Question: I implemented a C# application that recevies frame RGB at framerate of 30fps.
The event of frame arrive is managed with this code:
'''
void client_ColorFrameReady(object sender, ColorFrameReadyEventArgs e)
{
mycounter++;
Console.WriteLine("new frame received: " + mycounter);
if (writer != null)
{
count++;
if (count % 2== 0)
{
using (var frame = BitmapImage2Bitmap(e.ColorFrame.BitmapImage))
using (var thumb = ResizeBitmap(frame, 320, 240))
{
writer.WriteVideoFrame(thumb);
}
}
}
else
{
writer.Close();
}
}
'''
with the if condition I manage only one of two frames.
When my code call 'BitmapImage2Bitmap' I obtain this exception:

The exception in english should be:
'''
A first chance exception of type 'System.NotSupportedException' occurred in 'PresentationCore.dll'
Additional information: BitmapMetadata is not available on BitmapImage.
'''
The strange thing is that my application works "well" because the frames are correctly inserted in the output file.
I've read <URL>, so the problem seems a bug in WPF framework.
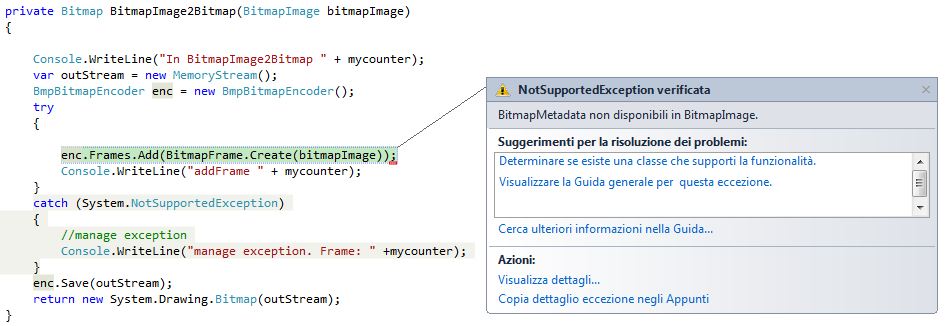
Answer: This is by design. A first-chance exception notification doesn't mean that there's a problem. The relevant code inside the Create() method looks like this:
'''
try
{
metadata = source.Metadata as BitmapMetadata;
}
catch (NotSupportedException)
{
}
'''
In other words, the exception is expected and simply swallowed. Which is certainly very annoying since these exceptions make the debugger stop when you have the Thrown checkbox checked in the Debug + Exception dialog. But it certainly is not a bug, this was intentionally written this way. Sometimes it is a lot cheaper to just let an exception be thrown and swallowing it instead of writing the code that prevents the exception. Especially when it gets unpractical to avoid the exception, the case with bitmaps since there are so many different kind of bitmap types. Some of which don't support metadata. Wherever this is done inside the framework code, it is almost always done to make the code . Speed is also an important aspect of code.
Feature, not a bug. Untick the Thrown checkbox to avoid seeing these exceptions.